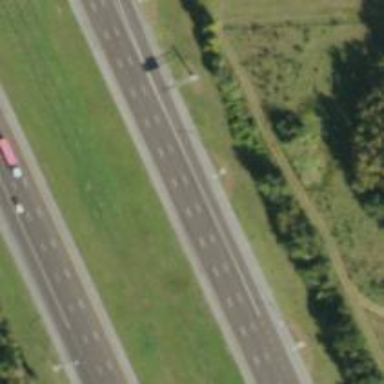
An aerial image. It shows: Motorway junction.